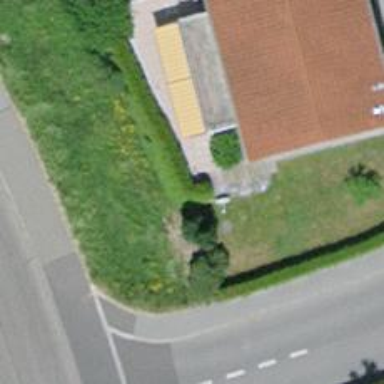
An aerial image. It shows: Hedge barrier.